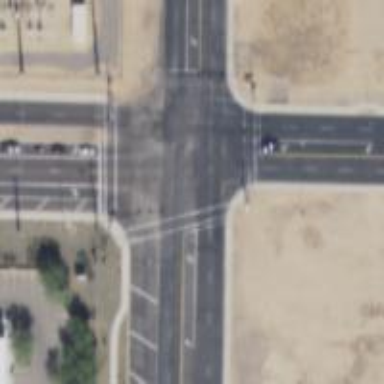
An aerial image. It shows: Solid stop line on the road.